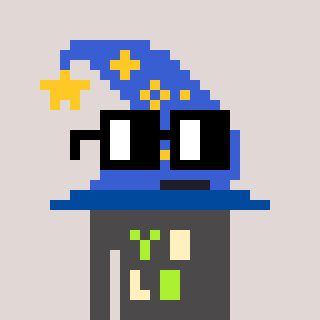
a pixel art character with square black glasses, a wizard hat-shaped head and a grayscale-colored body on a warm background